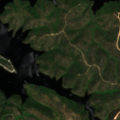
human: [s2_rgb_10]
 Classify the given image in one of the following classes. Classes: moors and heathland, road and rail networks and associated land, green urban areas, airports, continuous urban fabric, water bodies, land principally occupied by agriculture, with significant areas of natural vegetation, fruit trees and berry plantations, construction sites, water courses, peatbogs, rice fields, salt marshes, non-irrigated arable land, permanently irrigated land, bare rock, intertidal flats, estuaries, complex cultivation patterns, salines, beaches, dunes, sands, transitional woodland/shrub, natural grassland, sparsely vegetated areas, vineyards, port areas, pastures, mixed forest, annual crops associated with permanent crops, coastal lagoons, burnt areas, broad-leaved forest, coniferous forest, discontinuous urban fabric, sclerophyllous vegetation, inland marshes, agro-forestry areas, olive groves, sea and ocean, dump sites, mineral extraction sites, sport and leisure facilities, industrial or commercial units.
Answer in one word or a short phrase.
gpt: broad-leaved forest, transitional woodland/shrub, water bodies